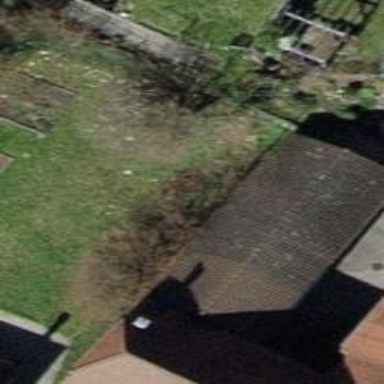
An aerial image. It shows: Group of garages.